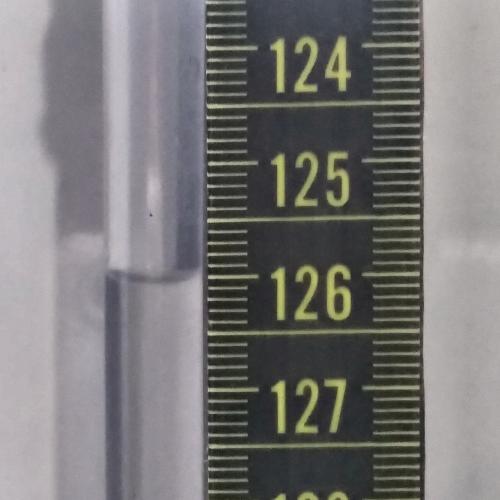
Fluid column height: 126.0 cm